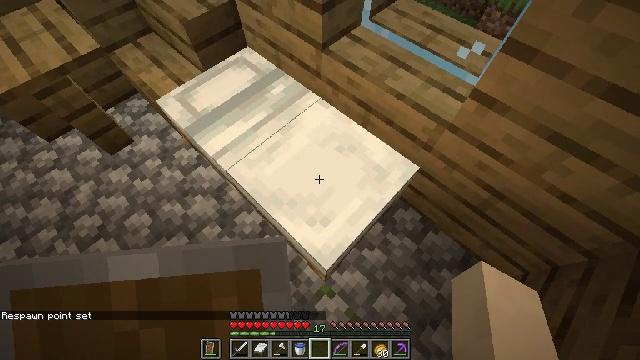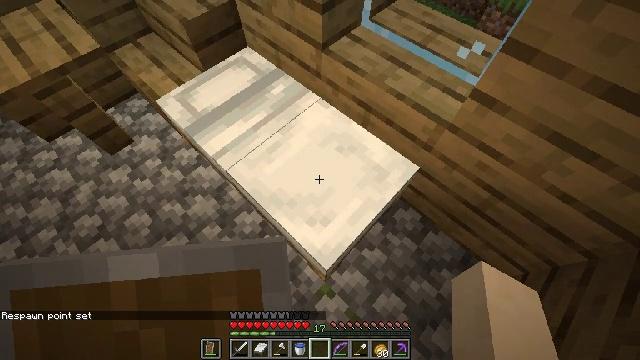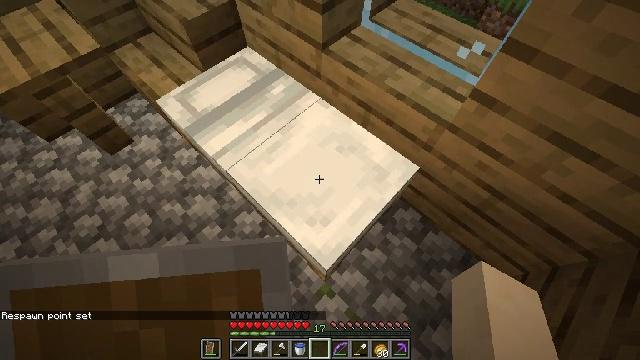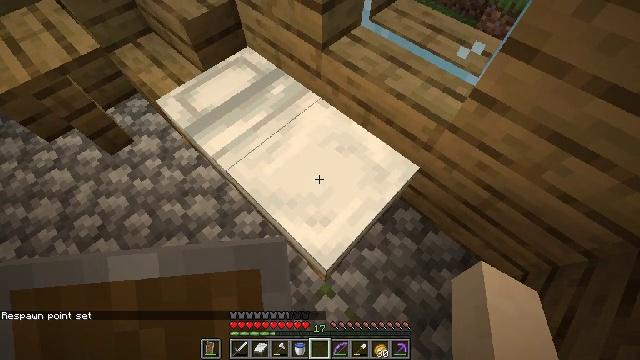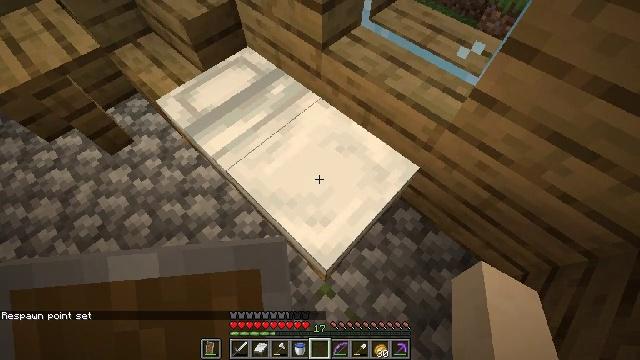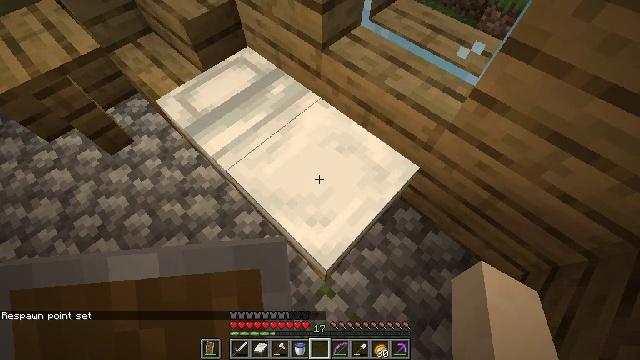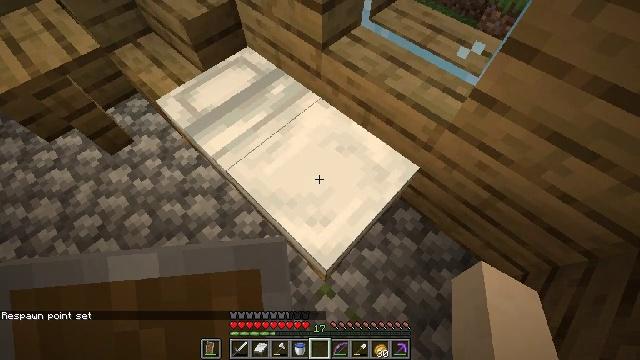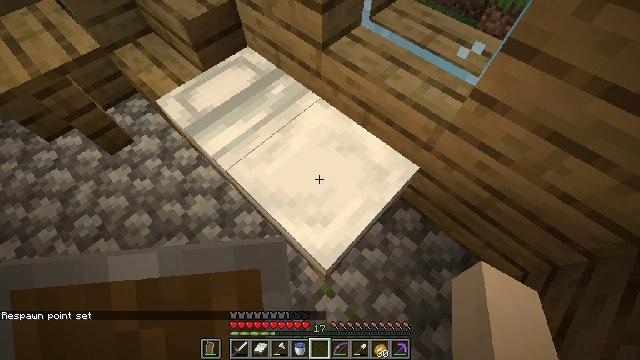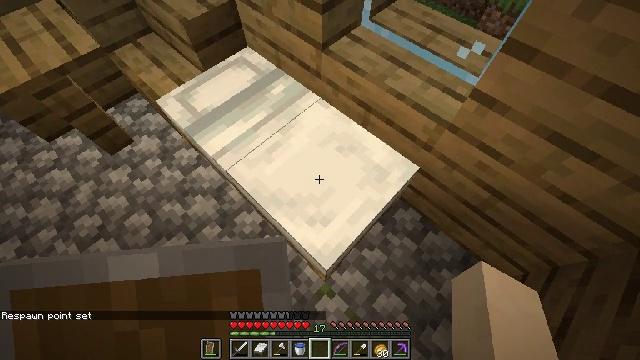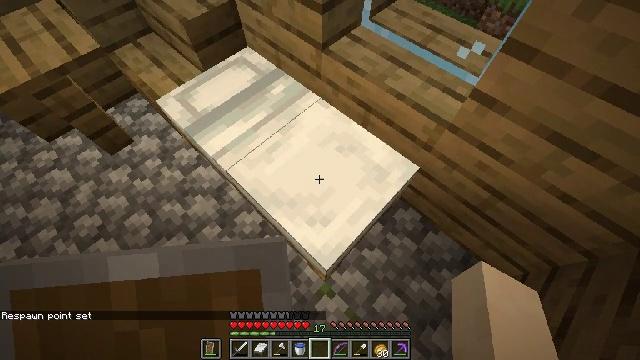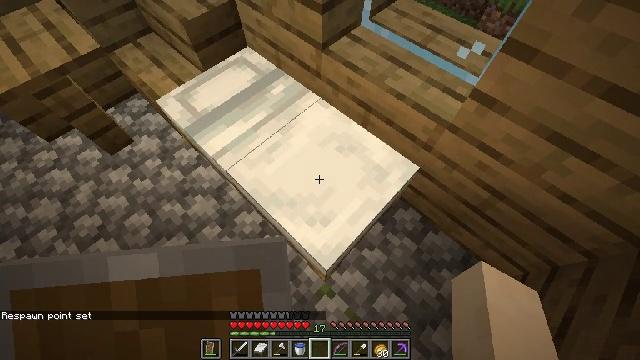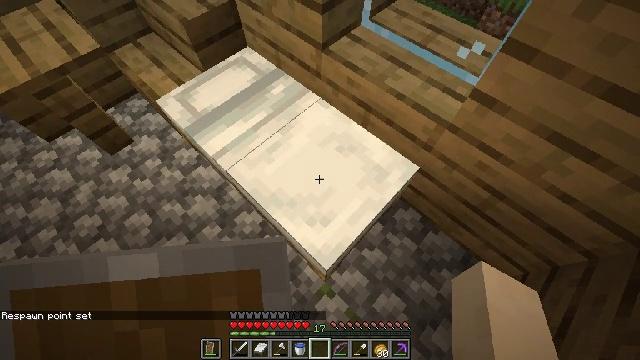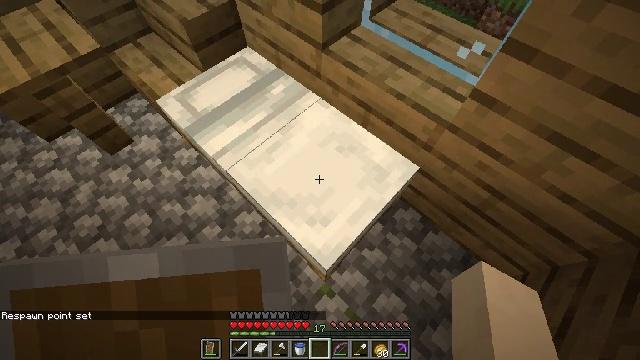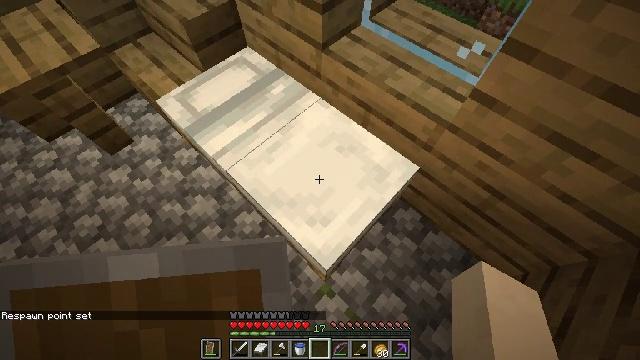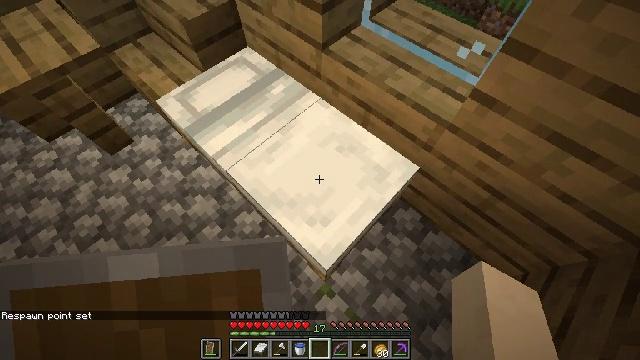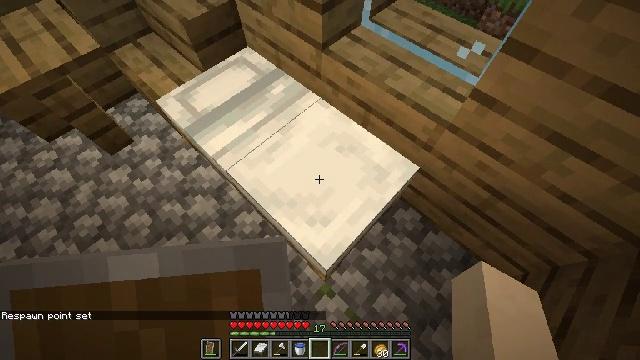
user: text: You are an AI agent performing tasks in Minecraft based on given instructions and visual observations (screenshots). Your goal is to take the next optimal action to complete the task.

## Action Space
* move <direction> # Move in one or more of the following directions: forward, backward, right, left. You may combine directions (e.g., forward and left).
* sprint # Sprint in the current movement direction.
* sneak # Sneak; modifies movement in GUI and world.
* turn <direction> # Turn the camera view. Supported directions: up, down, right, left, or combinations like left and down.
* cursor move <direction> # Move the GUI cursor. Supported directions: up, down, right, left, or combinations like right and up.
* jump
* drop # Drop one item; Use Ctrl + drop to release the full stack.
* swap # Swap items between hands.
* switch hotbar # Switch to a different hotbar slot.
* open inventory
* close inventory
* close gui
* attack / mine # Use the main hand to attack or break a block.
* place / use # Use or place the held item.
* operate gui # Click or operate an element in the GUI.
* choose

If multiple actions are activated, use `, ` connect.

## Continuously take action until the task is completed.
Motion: motion action
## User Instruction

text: Gather sand from the desert.
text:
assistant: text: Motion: no_op
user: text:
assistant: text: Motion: no_op
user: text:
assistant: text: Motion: no_op
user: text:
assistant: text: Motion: no_op
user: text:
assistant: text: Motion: no_op
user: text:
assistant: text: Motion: no_op
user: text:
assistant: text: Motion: no_op
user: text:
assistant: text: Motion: no_op
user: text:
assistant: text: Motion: no_op
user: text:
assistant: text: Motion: no_op
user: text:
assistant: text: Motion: no_op
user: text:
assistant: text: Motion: no_op
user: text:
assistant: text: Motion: no_op
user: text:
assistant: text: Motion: no_op
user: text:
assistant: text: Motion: no_op
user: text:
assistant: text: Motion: no_op
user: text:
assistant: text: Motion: no_op
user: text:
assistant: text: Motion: no_op
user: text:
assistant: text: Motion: no_op
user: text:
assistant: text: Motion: no_op
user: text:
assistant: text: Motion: no_op
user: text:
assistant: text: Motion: no_op
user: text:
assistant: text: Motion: no_op
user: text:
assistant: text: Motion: no_op
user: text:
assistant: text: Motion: no_op
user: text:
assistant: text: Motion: no_op
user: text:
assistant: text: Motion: no_op
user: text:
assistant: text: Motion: no_op
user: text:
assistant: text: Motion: no_op
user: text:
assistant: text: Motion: no_op